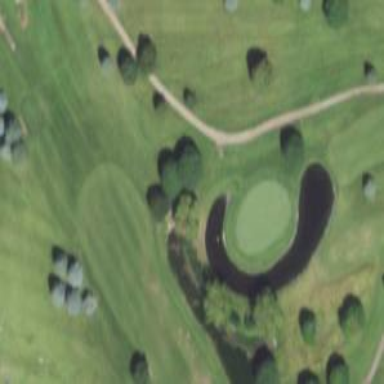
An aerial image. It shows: Water hazard in golf course. The hazard is natural water feature.